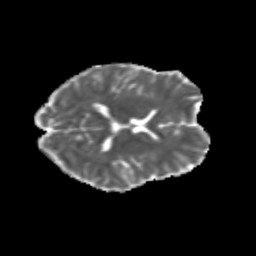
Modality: MD
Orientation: axial
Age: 25
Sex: female
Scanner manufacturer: siemens
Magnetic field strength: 3 T
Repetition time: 3.5 s
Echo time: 0.113 s